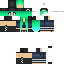
A female human skin with green skin, wearing blonde helmet dressed in a blue hoodie and black pants, featuring a closed mouth.